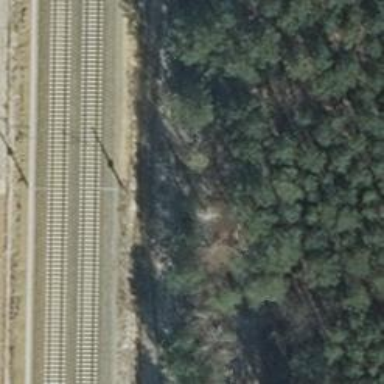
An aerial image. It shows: Track with grade5 tracktype.